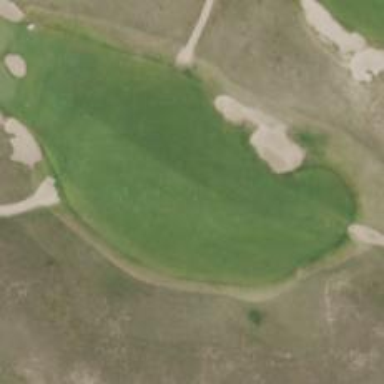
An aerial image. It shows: Golf hole.